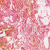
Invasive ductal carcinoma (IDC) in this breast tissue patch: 0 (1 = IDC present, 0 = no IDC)